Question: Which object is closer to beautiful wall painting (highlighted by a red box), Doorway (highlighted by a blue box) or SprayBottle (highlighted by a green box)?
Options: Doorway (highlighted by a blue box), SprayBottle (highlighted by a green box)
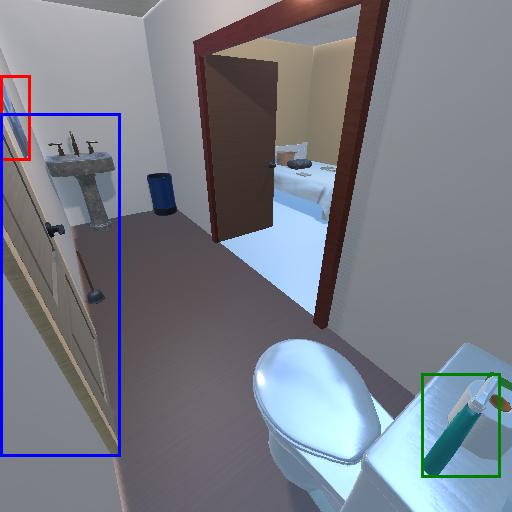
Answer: Doorway (highlighted by a blue box)